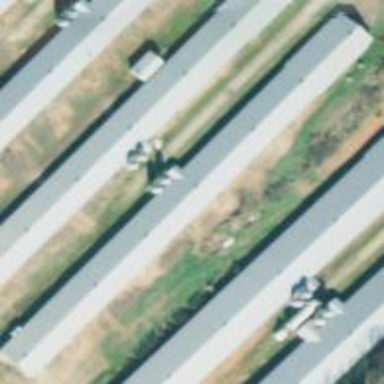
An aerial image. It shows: Poultry house.